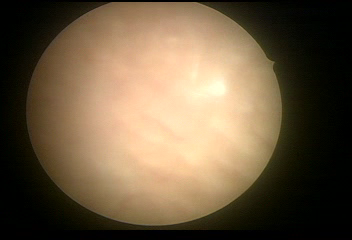
Modality: WLC
Class: Normal mucosa
Bladder cancer association: No